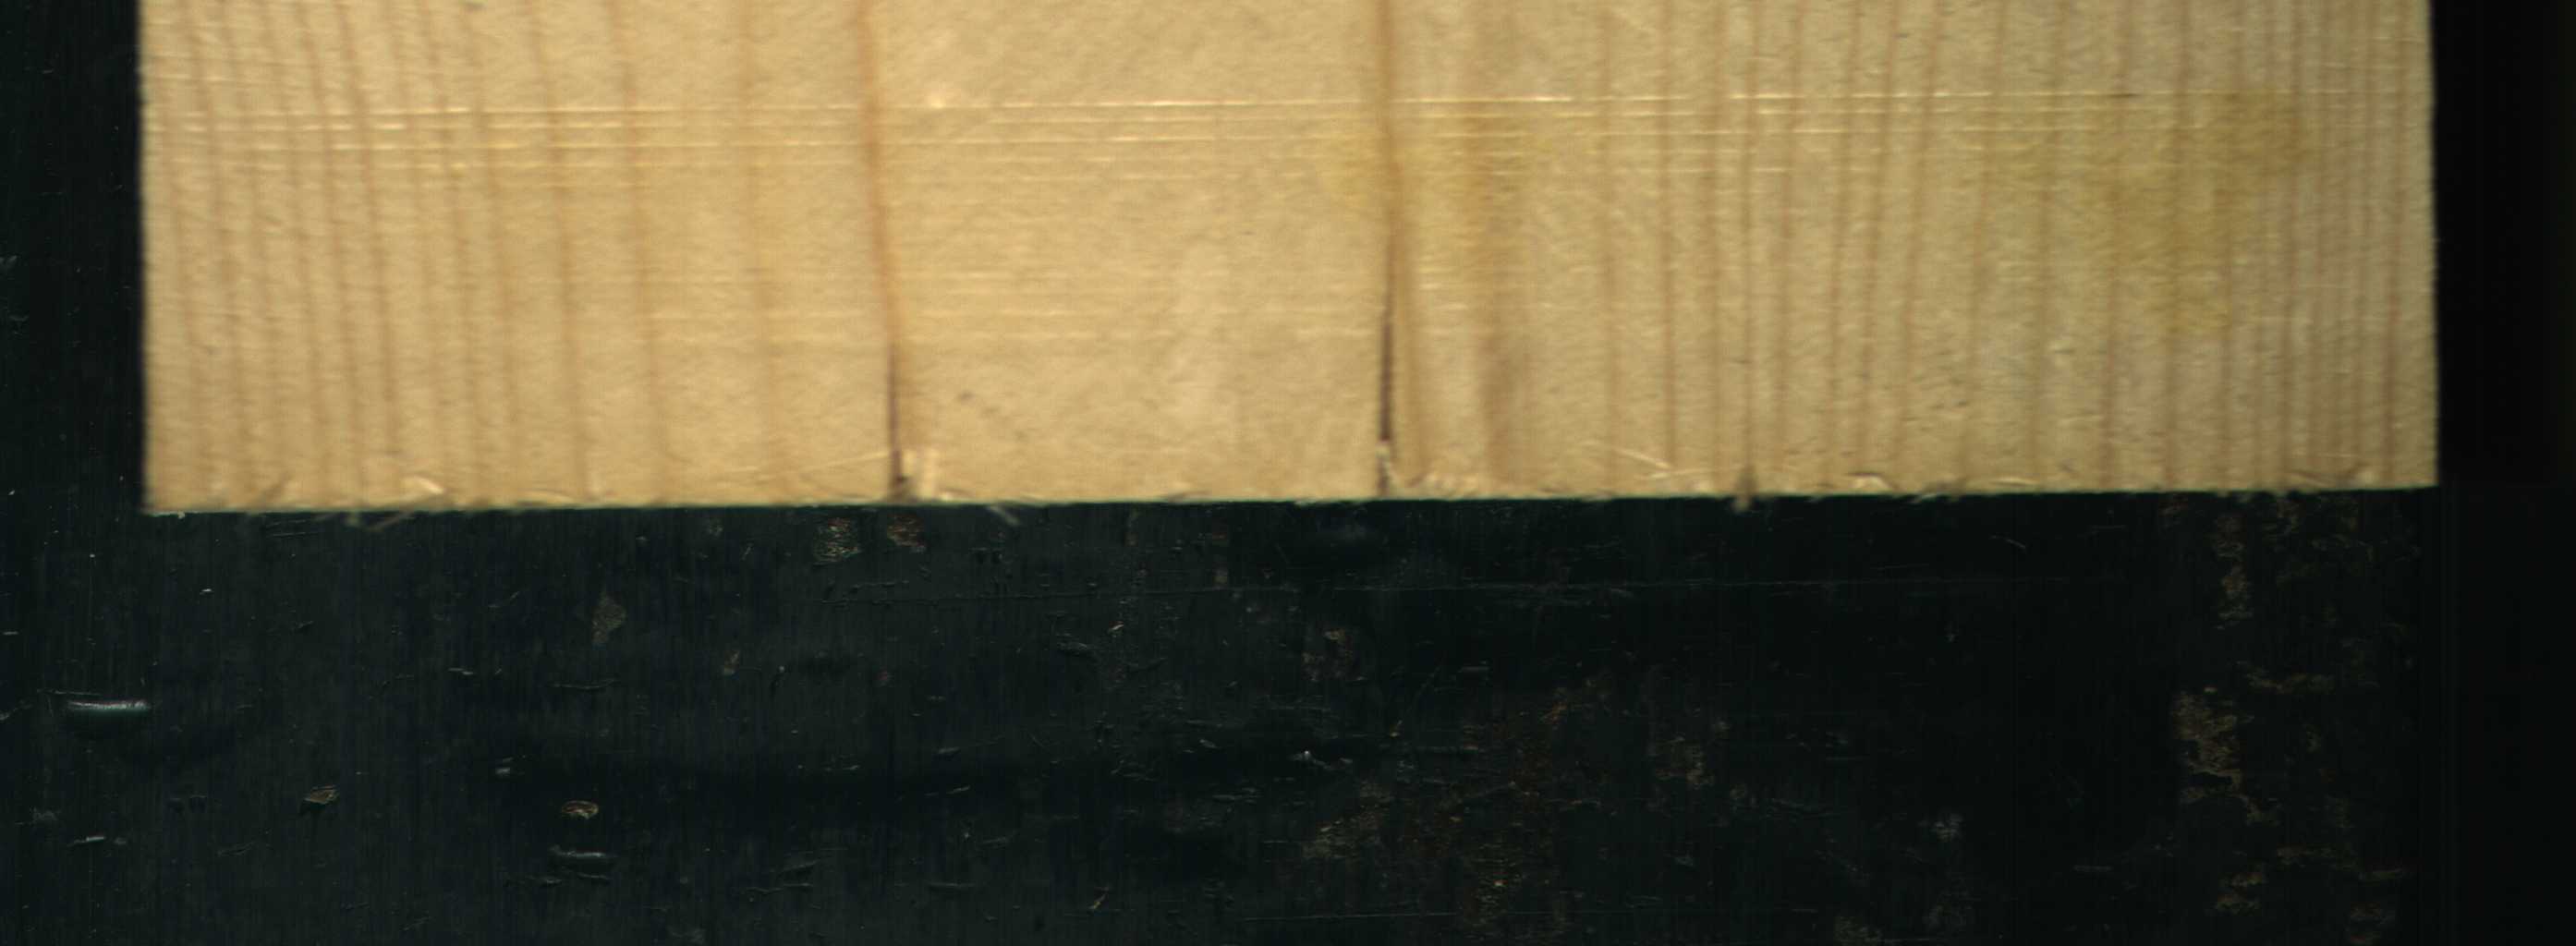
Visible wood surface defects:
Crack
Crack